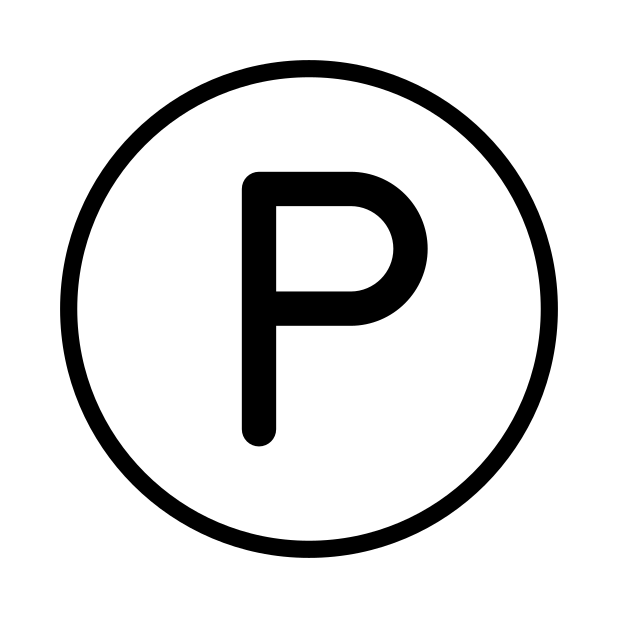
regional indicator P